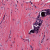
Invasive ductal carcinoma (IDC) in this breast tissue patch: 0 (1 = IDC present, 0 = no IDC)